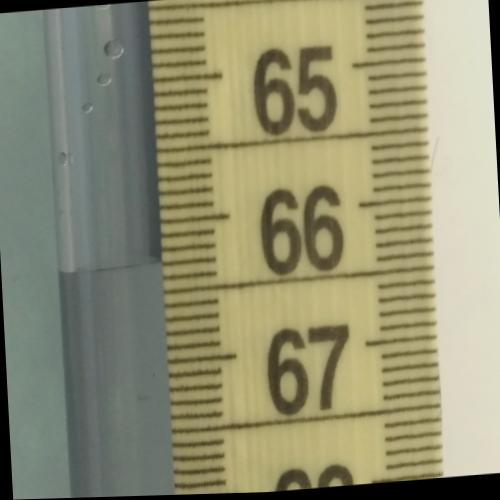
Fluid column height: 66.3 cm